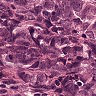
Metastatic tissue present: yes